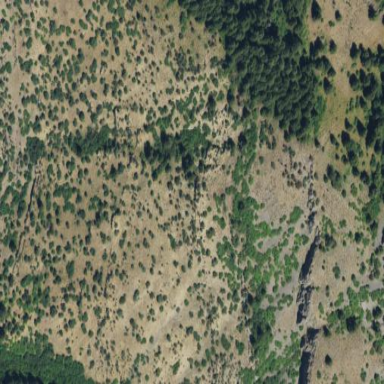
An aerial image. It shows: Area covered in scrub vegetation.